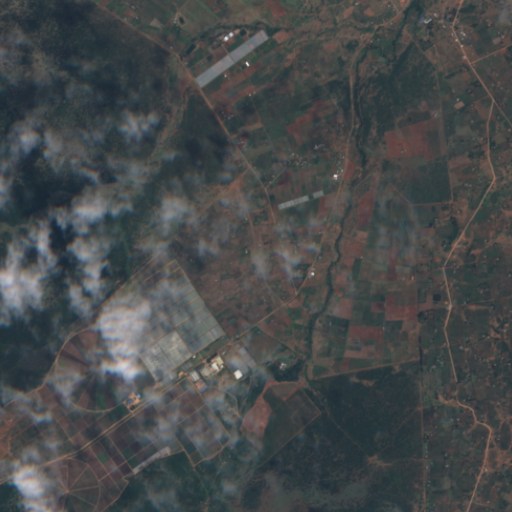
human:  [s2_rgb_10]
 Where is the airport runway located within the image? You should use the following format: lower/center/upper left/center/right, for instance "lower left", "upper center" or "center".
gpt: The airport runway is located in the center left of the image.
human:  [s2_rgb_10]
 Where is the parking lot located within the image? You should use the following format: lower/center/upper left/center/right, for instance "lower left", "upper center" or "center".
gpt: There is no parking lot in the image.